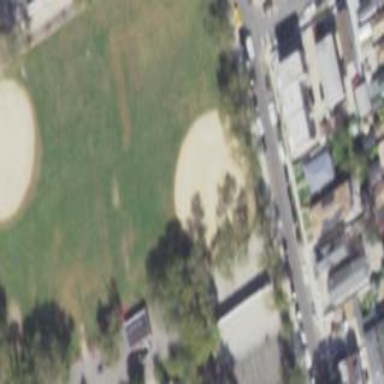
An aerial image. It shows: Baseball pitch for leisure land activities.